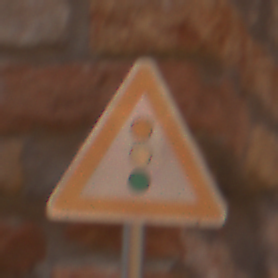
Verkehrszeichen: Lichtzeichenanlage
Umgebung: Outdoor, Urban
Tageszeit: MorningAfternoon
Wetter: Clear
Licht: Natural
Jahreszeit: NotSpecified
Kontrast: MediumContrast